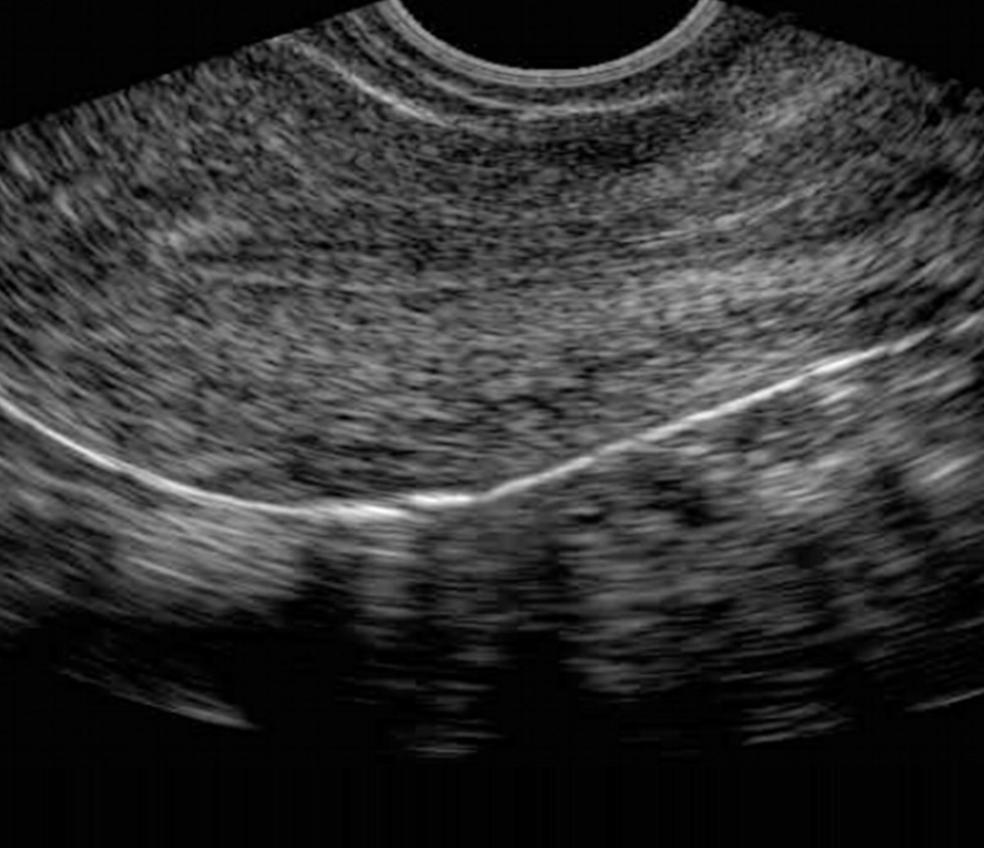
Label: notinfected